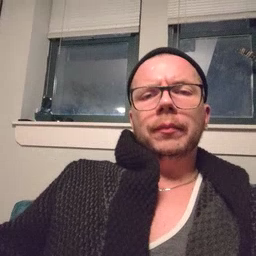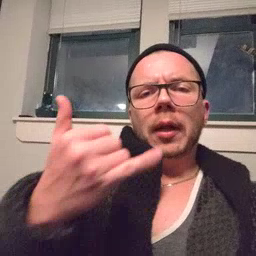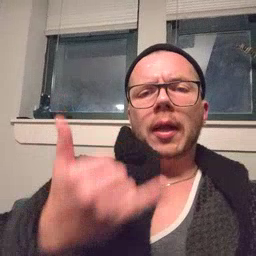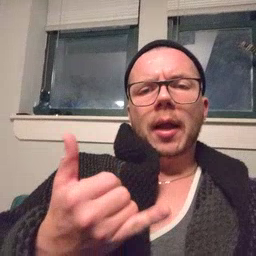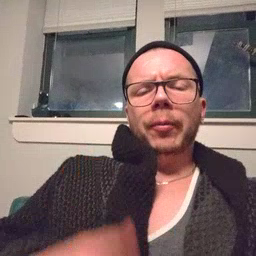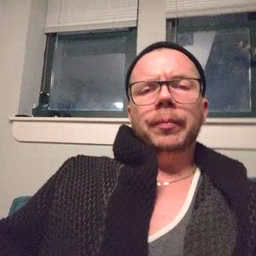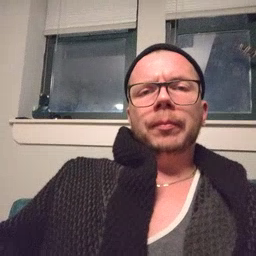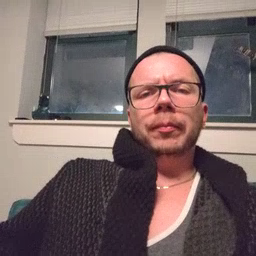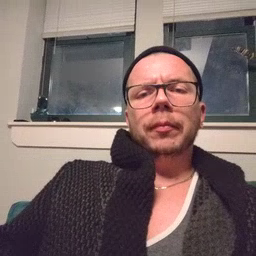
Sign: now